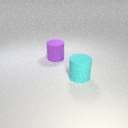
large purple rubber cylinder behind large cyan rubber cylinder